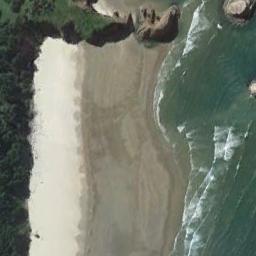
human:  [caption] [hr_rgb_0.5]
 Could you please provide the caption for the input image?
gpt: The beach consists of light green seawater and a coast with trees .

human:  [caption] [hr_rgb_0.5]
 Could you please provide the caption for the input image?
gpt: The beach with khaki sand and the beach has some marine stacks .

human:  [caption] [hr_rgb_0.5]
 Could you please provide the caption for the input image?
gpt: Sea water and wet white sand beach and forest .

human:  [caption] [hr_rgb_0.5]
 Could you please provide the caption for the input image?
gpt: The sea has ripples .

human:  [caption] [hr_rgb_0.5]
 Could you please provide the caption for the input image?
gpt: Many trees are near the beach .